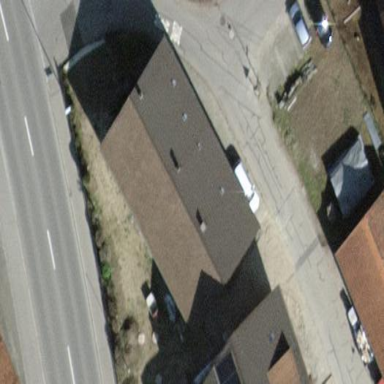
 the roof is oriented across and colored brown."